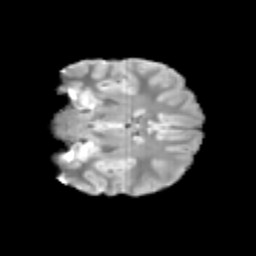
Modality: T2w
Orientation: coronal
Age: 12
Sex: female
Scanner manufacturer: siemens
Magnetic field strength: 3 T
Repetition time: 3.8 s
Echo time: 0.07 s